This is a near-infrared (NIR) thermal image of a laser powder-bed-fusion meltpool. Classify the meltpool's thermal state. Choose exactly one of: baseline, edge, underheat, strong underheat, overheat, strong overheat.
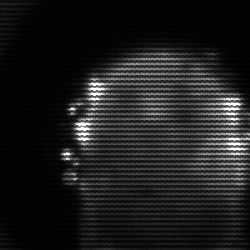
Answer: baseline